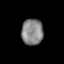
Tissue: lung
Cell type: Epithelial cells
Senescence score: 0.154
Nuclear area (px): 552
Mean DAPI intensity: 134.257